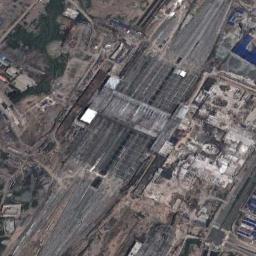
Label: railway_station